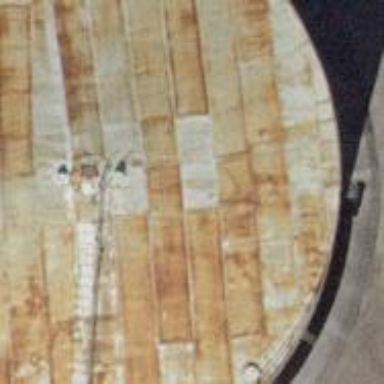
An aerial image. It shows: Industrial building housing storage tank.